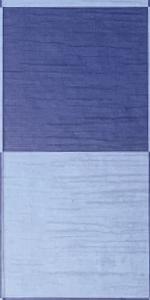
Label: Empty